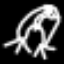
Label: frog